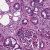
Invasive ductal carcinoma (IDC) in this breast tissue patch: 0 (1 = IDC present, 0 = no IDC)